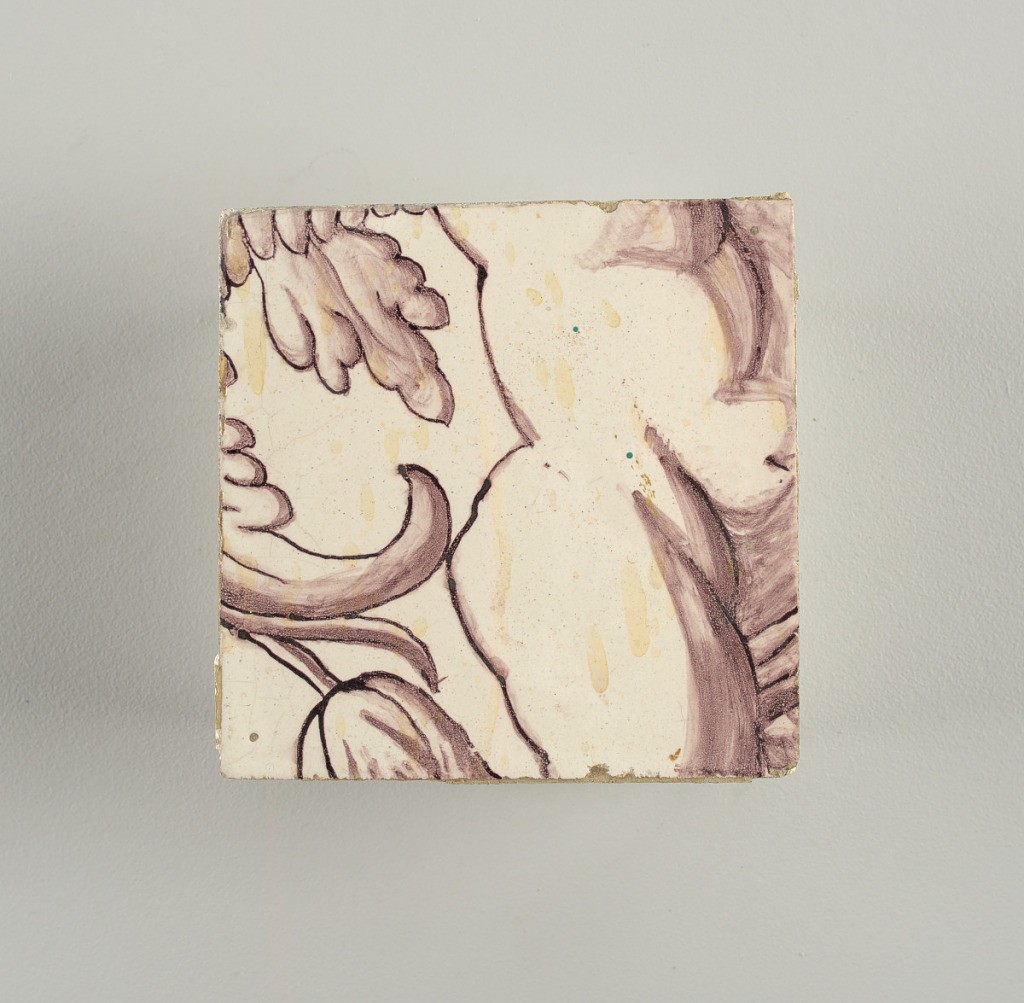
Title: Tile
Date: ca. 1725
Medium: Tin-glazed earthenware, underglaze manganese decoration
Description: Tile from upright rectangular panel of tiles; dark purple (manganese) on white ground showing arched framework; oval cartouche bearing double monogram (probably Lubert Adolf Torck), supported by pair of nude amors; pair of small amors holding crown above, borne by pair of female terms; surrounded by leafscrolls and foliations, with pair of flower-filled urns; top center, lunetted amor's head pendented with rosetted lattice cartouche.

To be used in Rozendaal Castel. Intended to be viewed inset into a wall- indicated by the inclusion of a trompe-l'oeil marbleized edge that surrounds three sides of the panel.